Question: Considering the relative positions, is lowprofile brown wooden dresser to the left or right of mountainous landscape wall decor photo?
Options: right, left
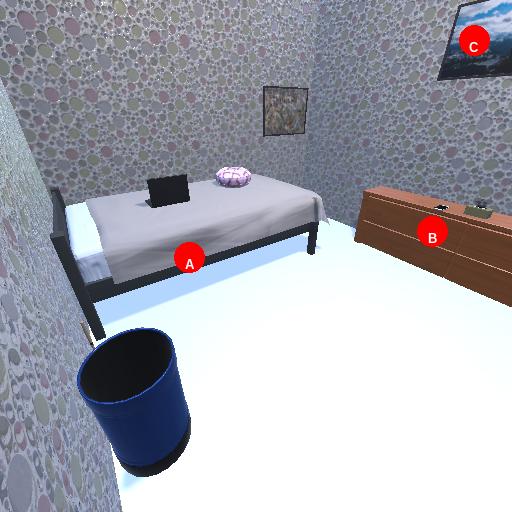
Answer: right